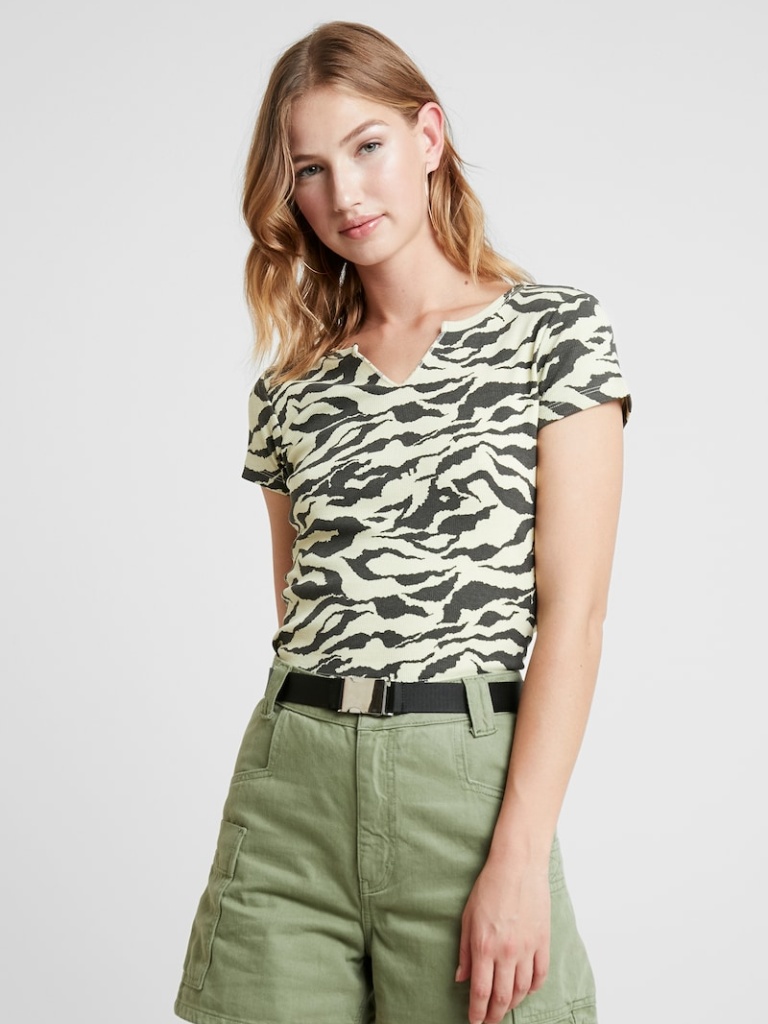
cotton tight short sleeve hip length Fully Tucked in v-neck t-shirt